Question: How would I query to select length(int) which is within the array 'details' which is within the 'packets' column? Hopefully, the image attached will explain better than me!
I've tried 'SELECT packets.details.length FROM test.ssh_data' which doesn't work.
This gives me the following error:
'''
illegal column/field reference 'packets.details.length' with intermediate collection 'details' of type 'ARRAY<STRUCT<datestamp:STRING,length:INT>>
'''
Thank you in advance!

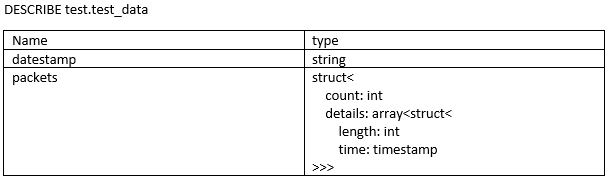
Answer: In the Impala nested types support, arrays and maps are treated as nested tables. You need to reference them in the FROM clause to unnest them. In that case you can add the array to the from clause, taking care to refer to it via 'sd', the alias of the table it's inside. E.g.
'''
SELECT d.length FROM test.ssh_data sd, sd.packets.details d
'''